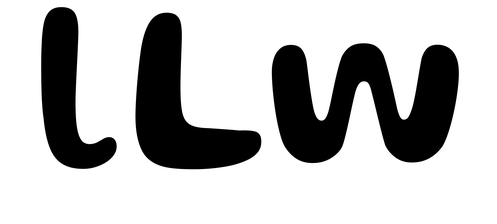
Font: Gluten_Medium